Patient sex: F
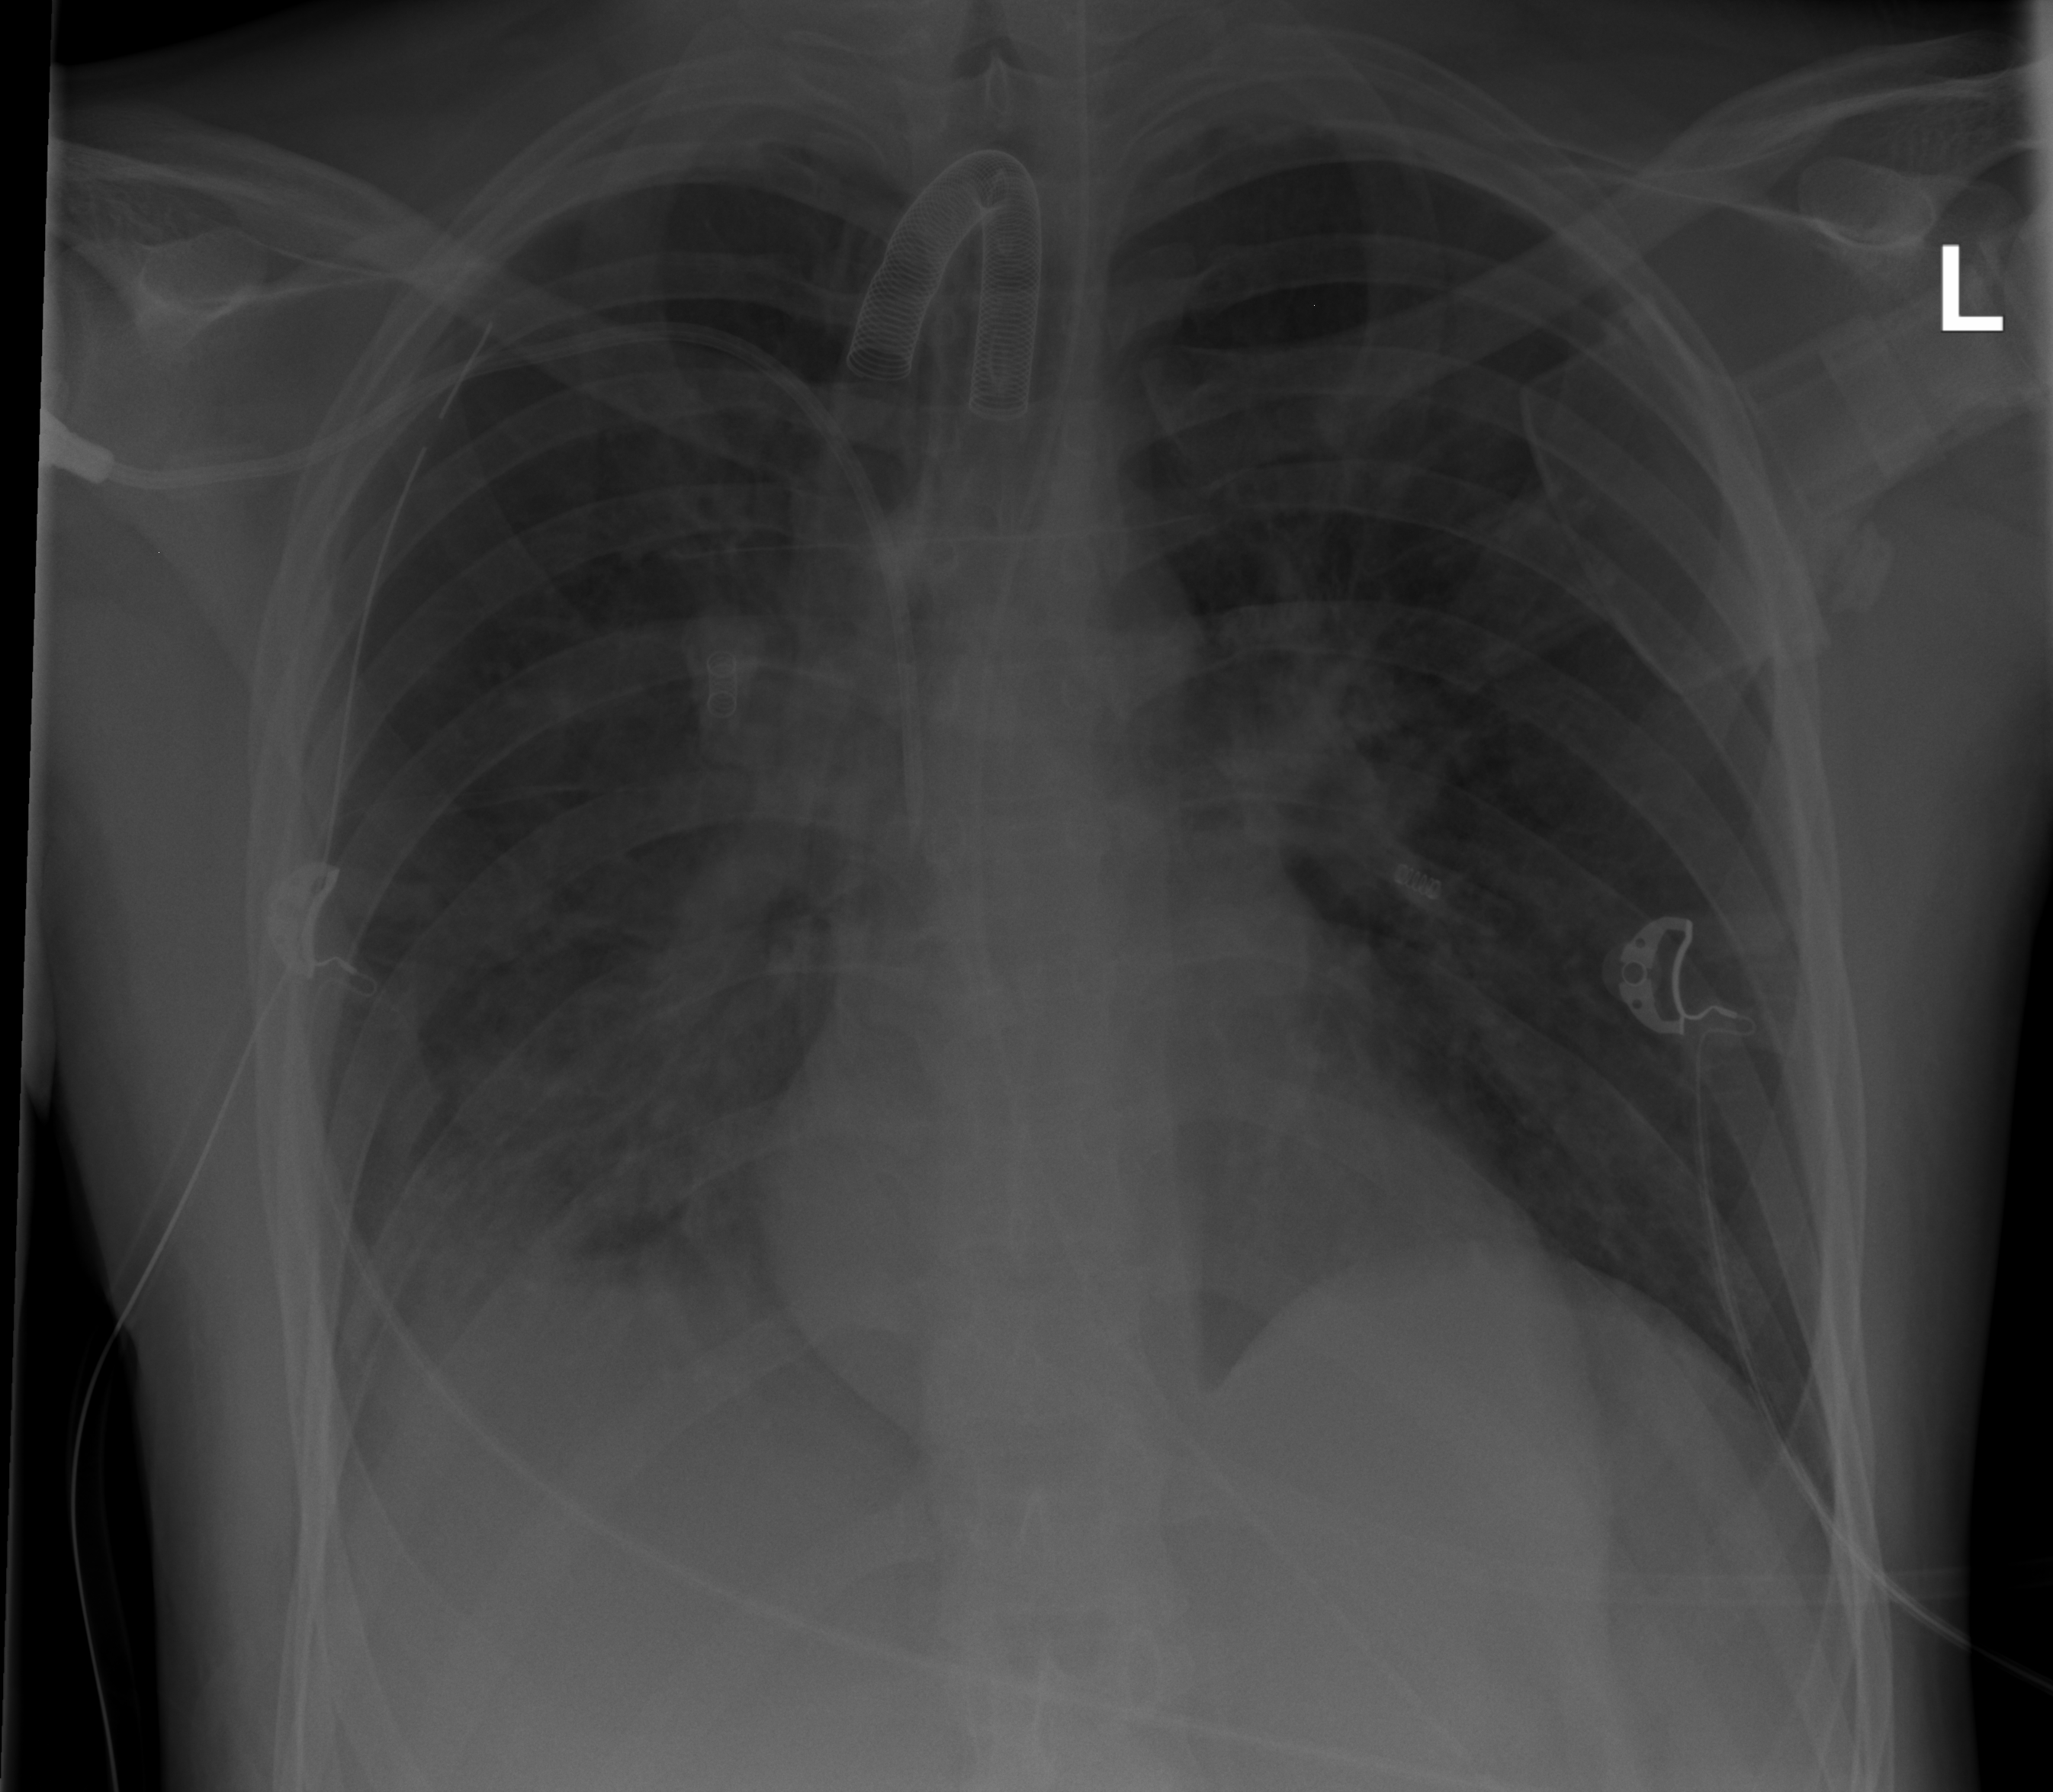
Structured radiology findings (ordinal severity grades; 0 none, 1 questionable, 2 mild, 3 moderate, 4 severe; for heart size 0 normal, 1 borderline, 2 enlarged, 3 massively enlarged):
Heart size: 0
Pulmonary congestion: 0
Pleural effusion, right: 2
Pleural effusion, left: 0
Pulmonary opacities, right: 2
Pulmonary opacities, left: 0
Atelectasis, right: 2
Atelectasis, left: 0